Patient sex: F
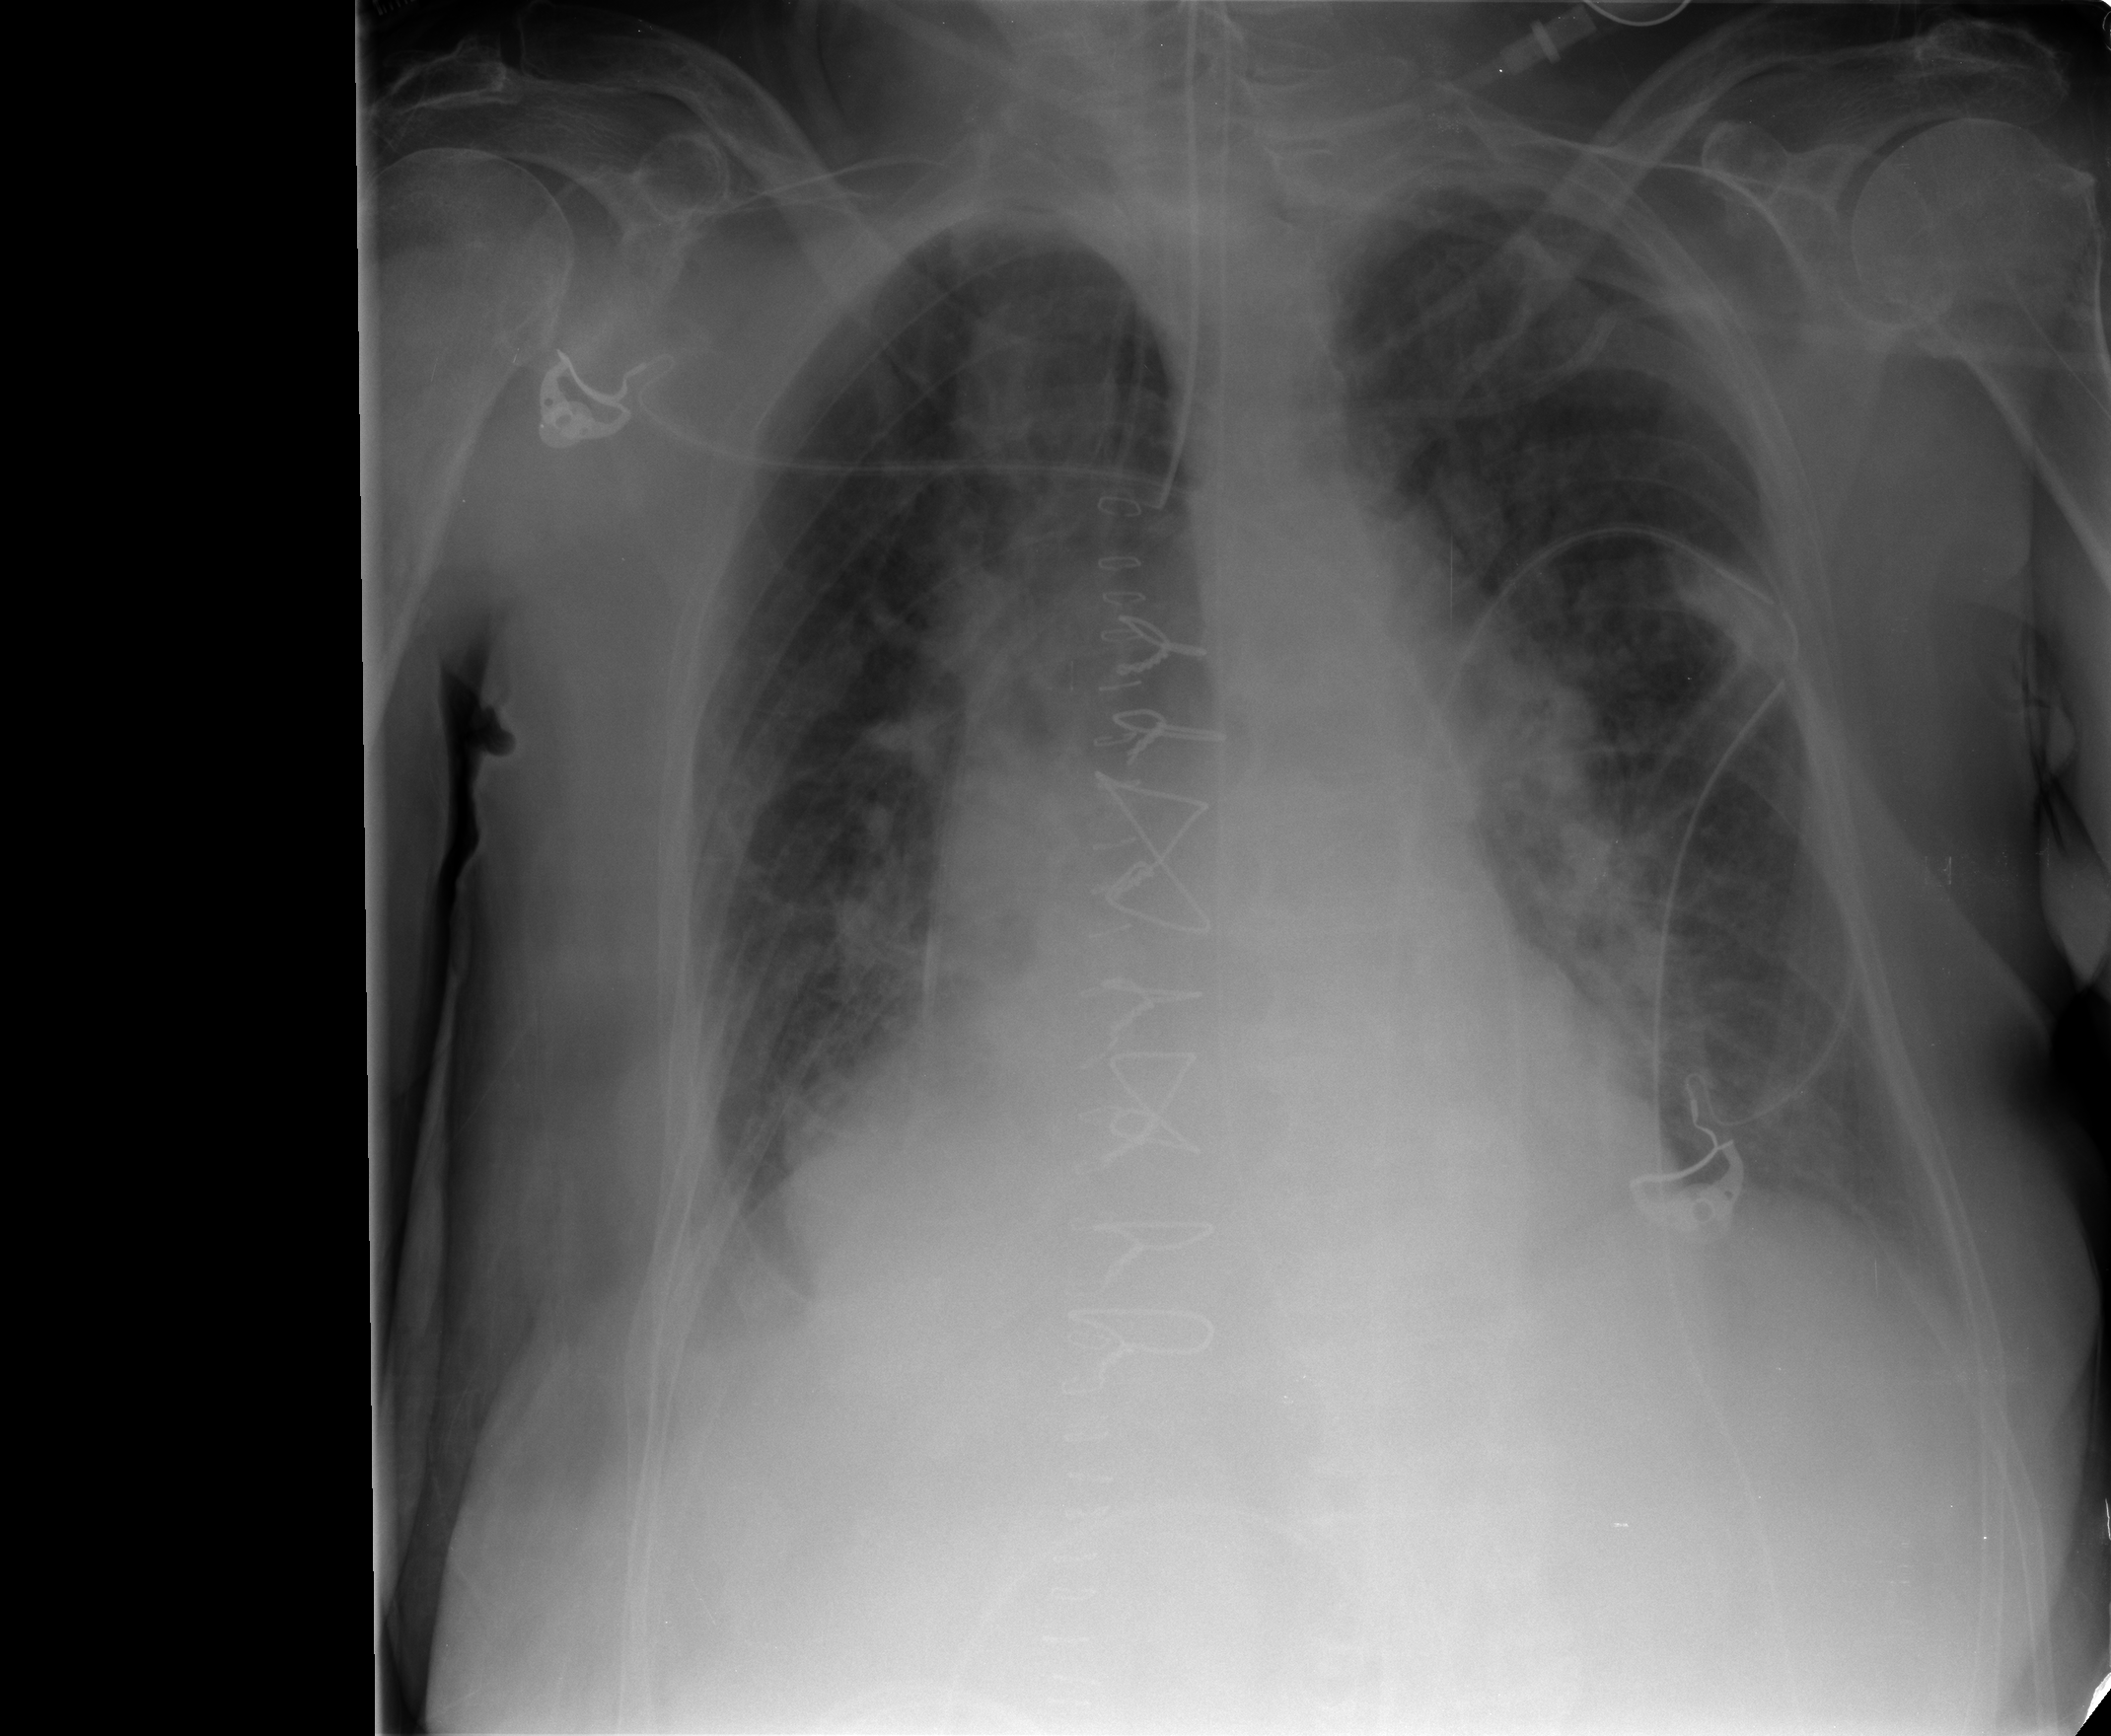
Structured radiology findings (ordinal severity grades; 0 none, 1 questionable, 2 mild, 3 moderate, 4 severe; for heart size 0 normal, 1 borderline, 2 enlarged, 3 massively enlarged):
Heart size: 2
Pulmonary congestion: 1
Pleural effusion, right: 2
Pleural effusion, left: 1
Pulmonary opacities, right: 1
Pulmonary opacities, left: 0
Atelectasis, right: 2
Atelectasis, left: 2